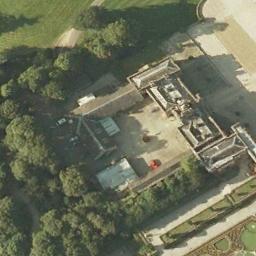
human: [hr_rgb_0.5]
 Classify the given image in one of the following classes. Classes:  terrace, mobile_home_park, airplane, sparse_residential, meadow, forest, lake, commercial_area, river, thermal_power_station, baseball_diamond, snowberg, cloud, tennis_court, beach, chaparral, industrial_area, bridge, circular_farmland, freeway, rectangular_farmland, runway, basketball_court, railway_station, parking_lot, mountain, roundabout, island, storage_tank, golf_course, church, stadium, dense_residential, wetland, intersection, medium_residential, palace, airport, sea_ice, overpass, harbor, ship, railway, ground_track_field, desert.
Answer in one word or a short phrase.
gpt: palace